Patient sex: M
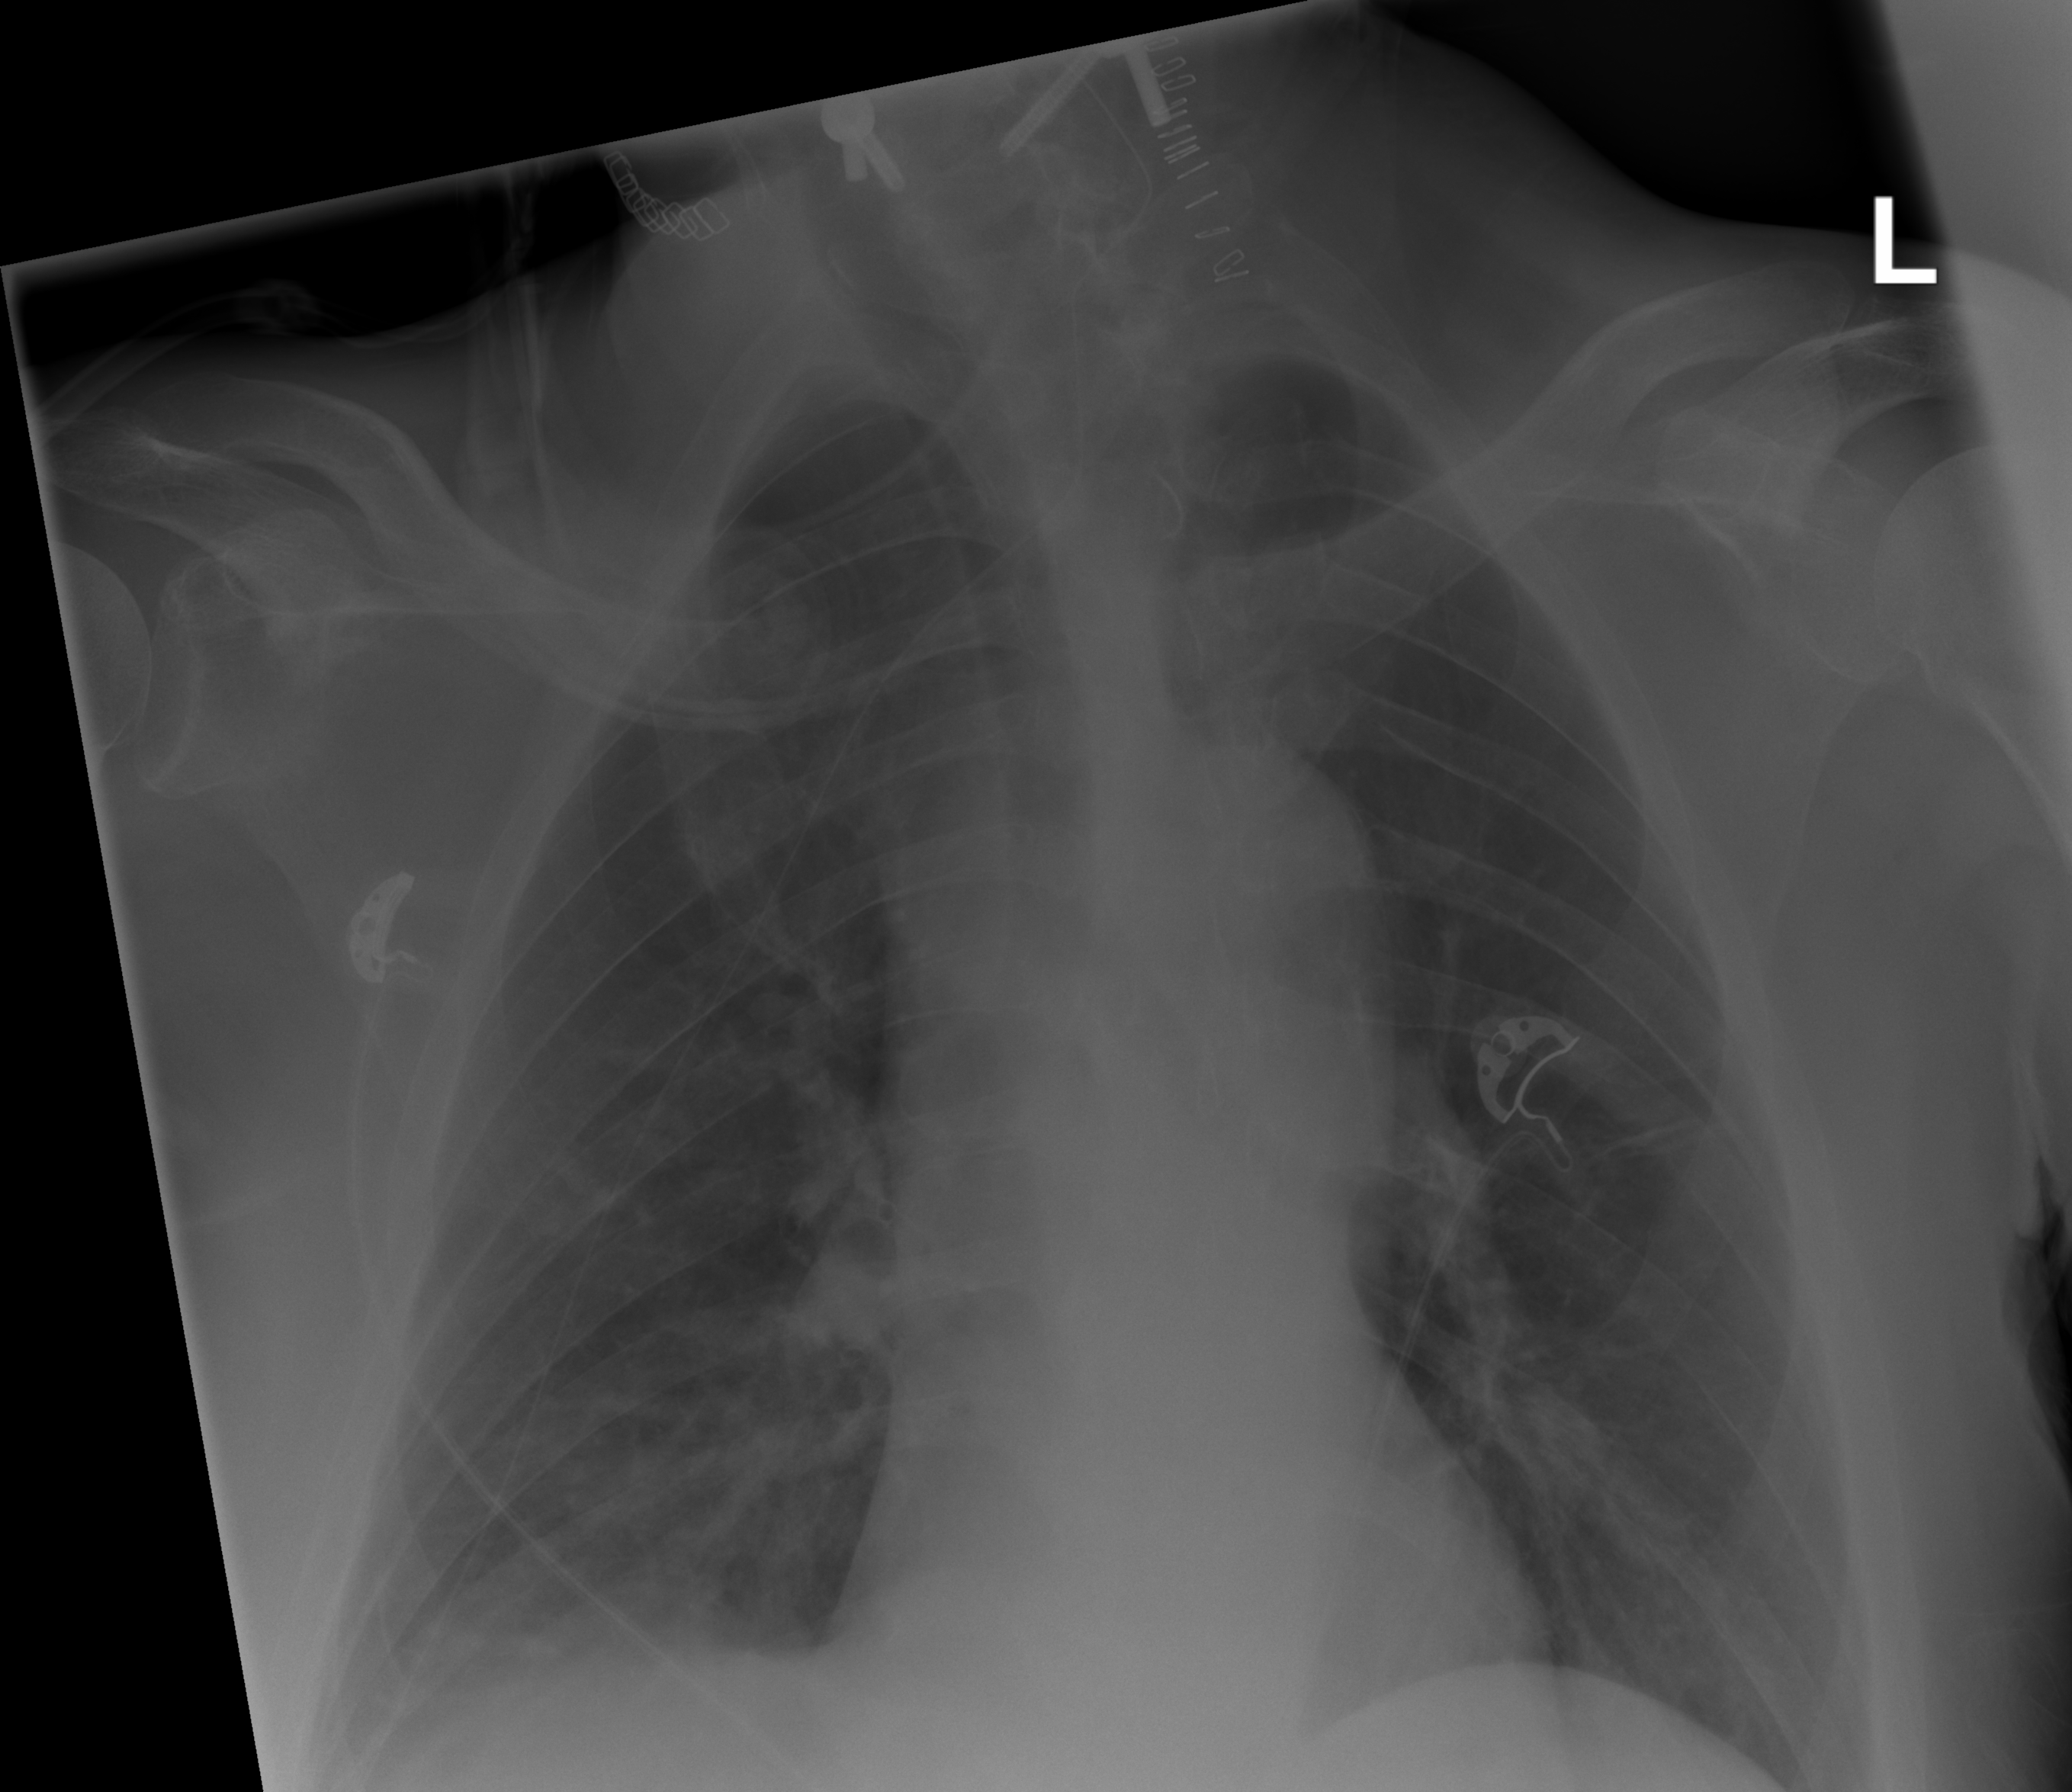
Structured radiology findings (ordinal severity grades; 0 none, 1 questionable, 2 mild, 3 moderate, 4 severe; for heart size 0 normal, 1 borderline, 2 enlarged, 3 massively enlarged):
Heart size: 0
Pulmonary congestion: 0
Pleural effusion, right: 2
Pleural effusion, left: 0
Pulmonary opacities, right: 0
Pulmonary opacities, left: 0
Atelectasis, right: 0
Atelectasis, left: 0